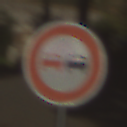
Verkehrszeichen: Ueberholverbot
Umgebung: Outdoor, Suburban
Tageszeit: MorningAfternoon
Wetter: Clear
Licht: Natural
Jahreszeit: NotSpecified
Kontrast: HighContrast